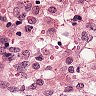
Metastatic tissue present: no